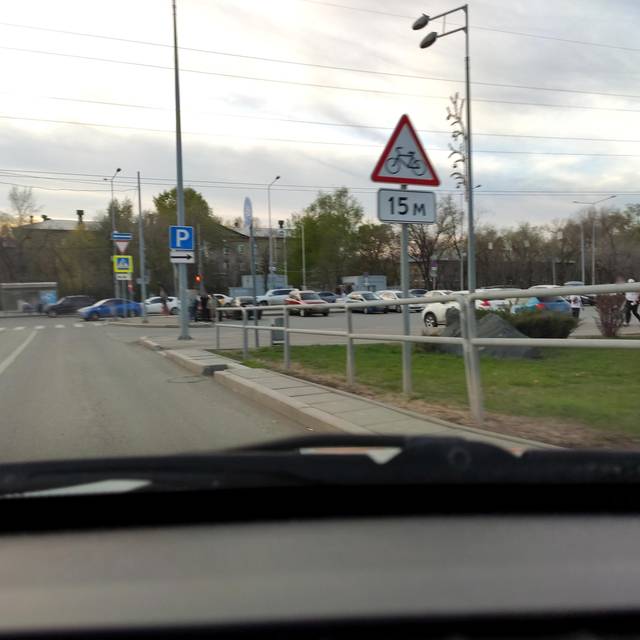
Region: Russia
Coordinates: 53.225, 50.172